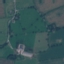
Label: Pasture